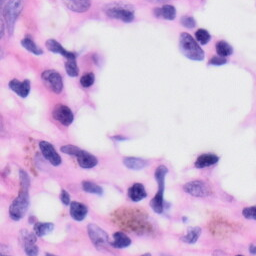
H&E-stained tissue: Skin